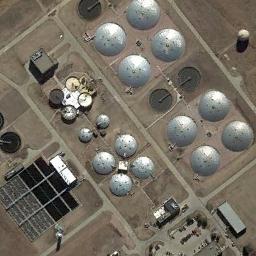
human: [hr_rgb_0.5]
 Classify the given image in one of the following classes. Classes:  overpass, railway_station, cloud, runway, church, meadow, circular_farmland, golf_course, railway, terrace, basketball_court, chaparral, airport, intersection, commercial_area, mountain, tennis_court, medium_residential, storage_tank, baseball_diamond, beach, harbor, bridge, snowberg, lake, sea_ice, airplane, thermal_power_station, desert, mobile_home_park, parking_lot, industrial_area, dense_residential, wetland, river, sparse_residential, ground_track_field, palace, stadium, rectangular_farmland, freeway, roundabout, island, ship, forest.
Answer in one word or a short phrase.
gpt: storage_tank